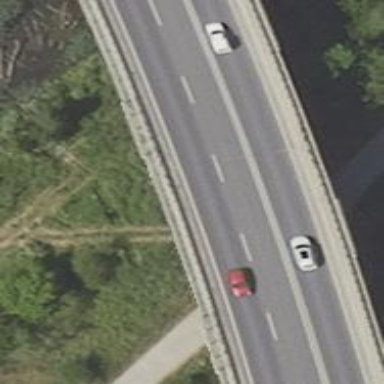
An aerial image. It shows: Motorway bridge with asphalt surface.